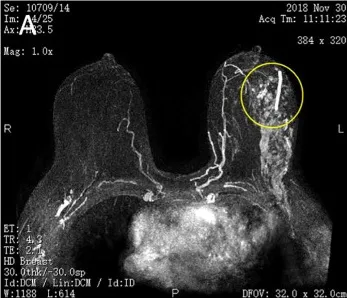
Magnetic resonance imaging (MRI) of bilateral breasts. (A) Two cycles of TEC.
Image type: radiology (mri)